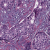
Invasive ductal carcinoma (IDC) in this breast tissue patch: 1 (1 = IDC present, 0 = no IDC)